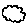
Label: cloud